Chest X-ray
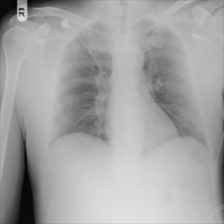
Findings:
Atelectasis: negative
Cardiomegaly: negative
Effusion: negative
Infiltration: negative
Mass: negative
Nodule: negative
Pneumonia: negative
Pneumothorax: negative
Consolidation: negative
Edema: negative
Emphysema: negative
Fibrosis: negative
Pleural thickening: negative
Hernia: negative